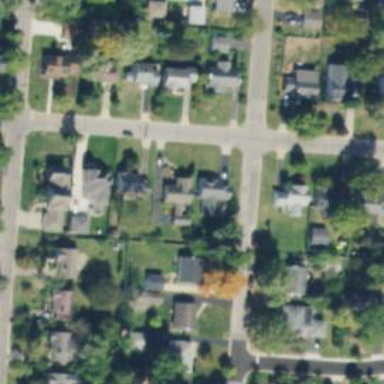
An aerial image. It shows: Residential driveway designated as service road.